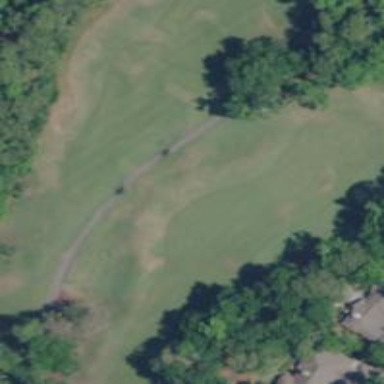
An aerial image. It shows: View of golf hole.